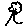
Label: tree